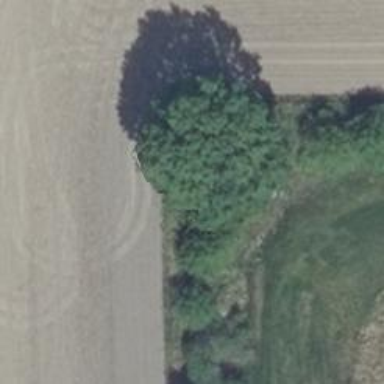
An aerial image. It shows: Hunting stand.